Question: I am new to working with XML. I have reviewed several posts and am having a hard time wrapping my head around this task.
I have a SQL Server 2008R2 table named tbl.AccountLogs with columns - Source, Date, ID and Details (xml data)
I am trying to parse through XML field "Details" into several columns. The field can have numerous tags and nested tags.
Here is an example:
'''
<errors>
<error date = '<PHONE>'>
<detail id = '<PHONE>'>
<arg type = '0'><![CDATA[512,107,741,184]]></arg>
<arg type = '0'><![CDATA[274,877,906,944]]></arg>
<arg type = '0'><![CDATA[J:\]]></arg>
<arg type = '0'><![CDATA[TestLine.img]]></arg>
</detail>
</error>
<error date = '<PHONE>'>
<detail id = '<PHONE>'>
<arg type = '0'><![CDATA[28,594,585,600]]></arg>
<arg type = '0'><![CDATA[21,474,836,480]]></arg>
<arg type = '0'><![CDATA[C:\Safe\]]></arg>
<arg type = '0'><![CDATA[{BigMonster}]]></arg>
</detail>
</error>
</errors>
'''
As mentioned before, the number of "errors" can change per record, but the "arg type" and "detail id" are consistent.
> Example output would be:

Any assistance would be greatly appreciated!
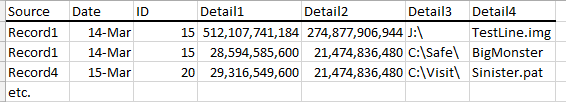
Answer: Try this, hope it helps you move in the right direction:
'''
--if temp table exists drop it
IF OBJECT_ID('tempdb..#tmp') IS NOT NULL DROP TABLE #tmp
go
CREATE TABLE #tmp ( your_xml NVARCHAR(MAX) )
GO
--insert data
INSERT INTO #tmp SELECT '<errors>
<error date = ''<PHONE>''>
<detail id = ''<PHONE>''>
<arg type = ''0''><![CDATA[512,107,741,184]]></arg>
<arg type = ''0''><![CDATA[274,877,906,944]]></arg>
<arg type = ''0''><![CDATA[J:\]]></arg>
<arg type = ''0''><![CDATA[TestLine.img]]></arg>
</detail>
</error>
<error date = ''<PHONE>''>
<detail id = ''<PHONE>''>
<arg type = ''0''><![CDATA[28,594,585,600]]></arg>
<arg type = ''0''><![CDATA[21,474,836,480]]></arg>
<arg type = ''0''><![CDATA[C:\Safe\]]></arg>
<arg type = ''0''><![CDATA[{BigMonster}]]></arg>
</detail>
</error>
</errors>'--END of xml
SELECT
'Record'+Convert(nvarchar(50), (ROW_NUMBER() OVER (ORDER BY x.y.value('(./detail[1]/arg)[1]', 'nvarchar(100)')))) AS [Source],
x.y.value('@date', 'nvarchar(100)') AS [Date],
x.y.value('./detail[1]/@id', 'nvarchar(100)') AS ID,
x.y.value('(./detail[1]/arg)[1]', 'nvarchar(100)') AS Detail1,
x.y.value('(./detail[1]/arg)[2]', 'nvarchar(100)') AS Detail2,
x.y.value('(./detail[1]/arg)[3]', 'nvarchar(100)') AS Detail3,
x.y.value('(./detail[1]/arg)[4]', 'nvarchar(100)') AS Detail4
FROM
(
SELECT CAST( your_xml AS XML ) AS your_xml
FROM #tmp
) t
CROSS APPLY t.your_xml.nodes('//errors/error') x(y)
'''
Basically you use CROSS APPLY and using the Properties.value to retrieve the values of the XML.